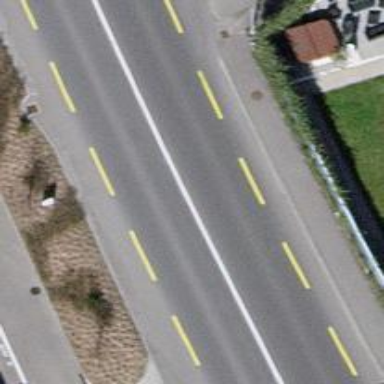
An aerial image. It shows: Primary highway with designated cycle lane.